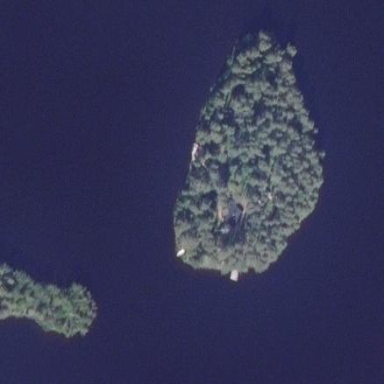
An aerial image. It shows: Islet.